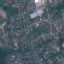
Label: Residential